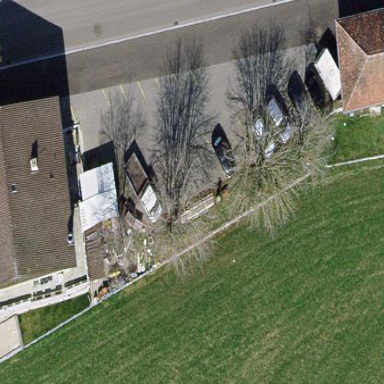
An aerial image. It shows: Parking area with surface.